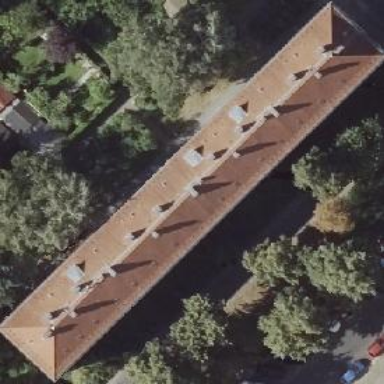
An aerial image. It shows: Hipped roof on residential building.